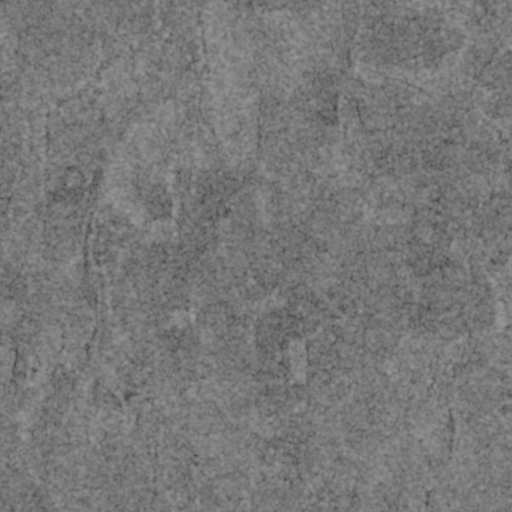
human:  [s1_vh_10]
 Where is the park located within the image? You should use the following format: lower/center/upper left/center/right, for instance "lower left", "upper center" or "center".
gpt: The park is located in the upper right of the image.
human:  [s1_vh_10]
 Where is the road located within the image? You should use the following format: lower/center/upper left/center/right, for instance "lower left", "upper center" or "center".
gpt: There is no road in the image.

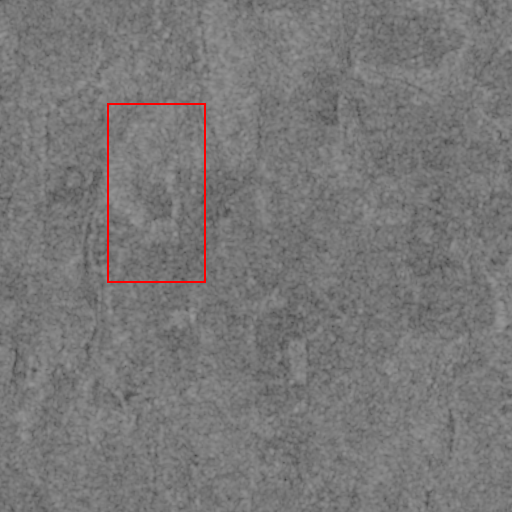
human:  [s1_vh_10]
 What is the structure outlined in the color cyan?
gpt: There is no cyan outline.
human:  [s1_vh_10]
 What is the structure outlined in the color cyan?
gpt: There is no structure outlined in cyan.